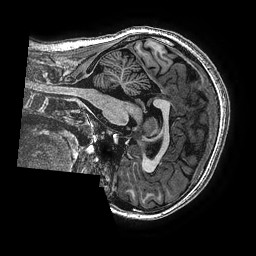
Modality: T1w
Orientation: sagittal
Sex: female
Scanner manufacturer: ge
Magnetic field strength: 3 T
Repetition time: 0.00766 s
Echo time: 0.003476 s